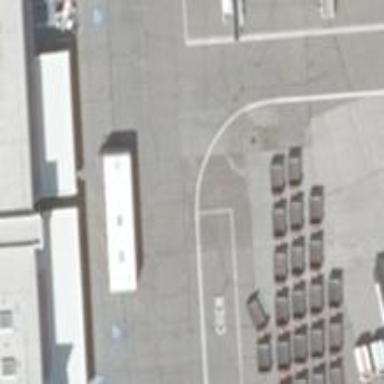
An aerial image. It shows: Airport parking position.